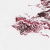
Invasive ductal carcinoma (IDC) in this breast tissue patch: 0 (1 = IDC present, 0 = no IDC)